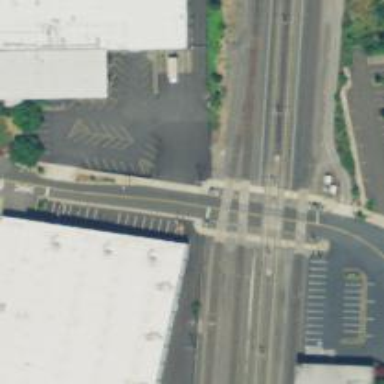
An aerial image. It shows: Railway crossing.